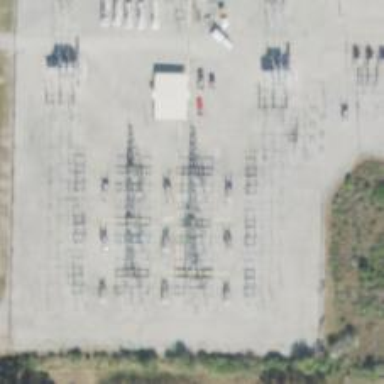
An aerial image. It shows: Lattice structure tower used for power transmission.